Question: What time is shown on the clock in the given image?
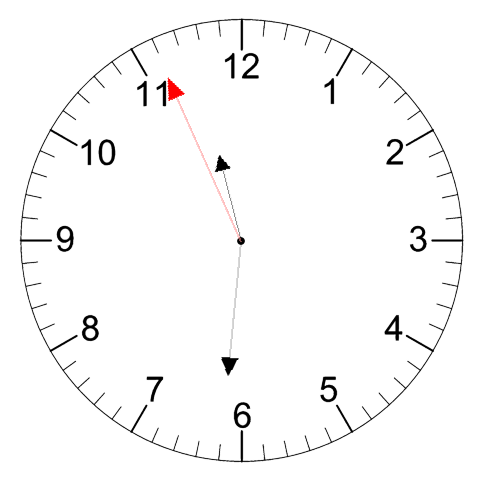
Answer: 11:30:56